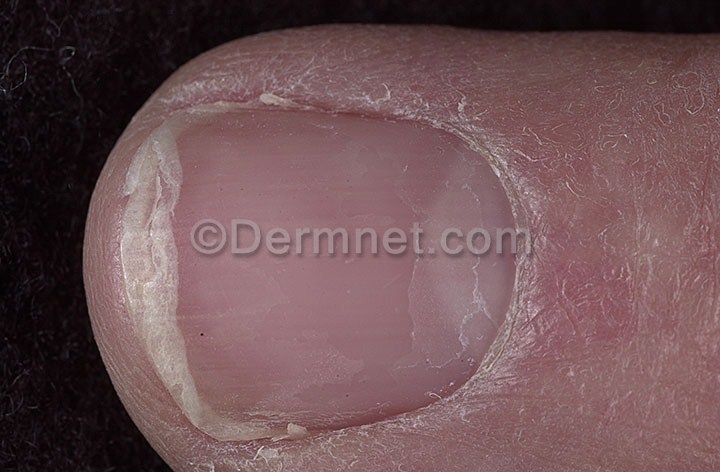
Disease: Nail Fungus and other Nail Disease